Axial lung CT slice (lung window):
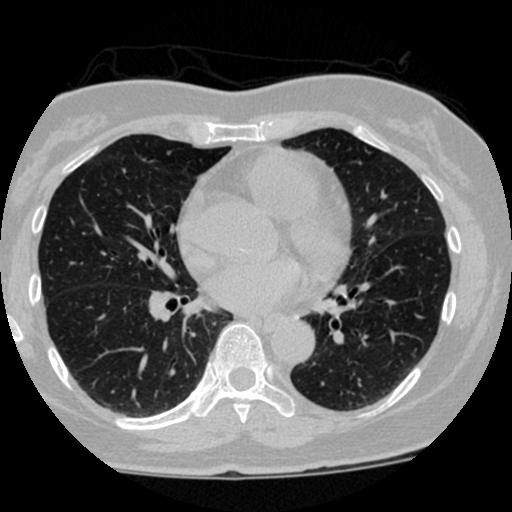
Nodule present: no